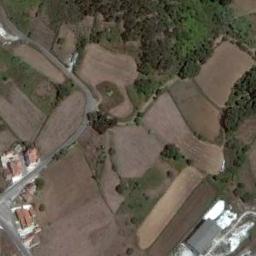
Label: terrace